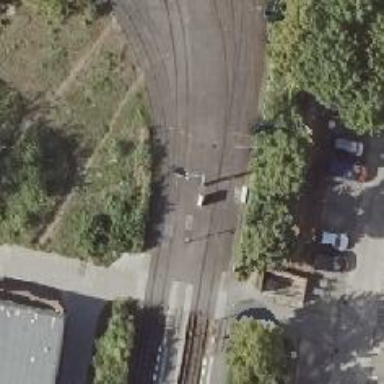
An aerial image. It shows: Railway switch with the turnout on the left side.